Aerial crown-view tile of a tropical tree (Barro Colorado Island, Panama), acquired 20250915:
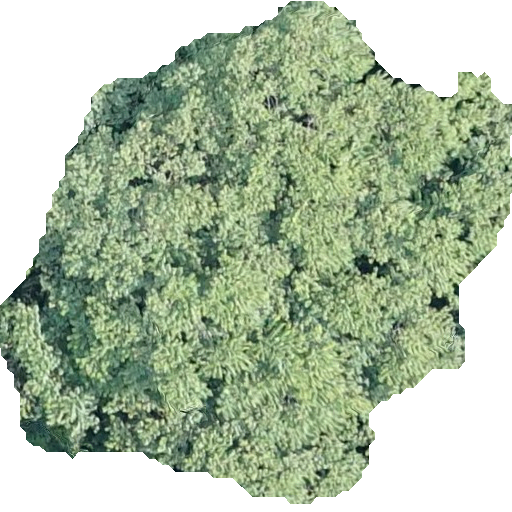
Species: Luehea seemannii
GBIF accepted scientific name: Luehea seemannii
Crown area: 253.628 m²